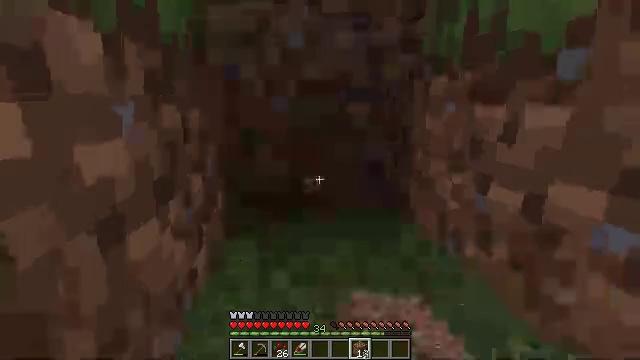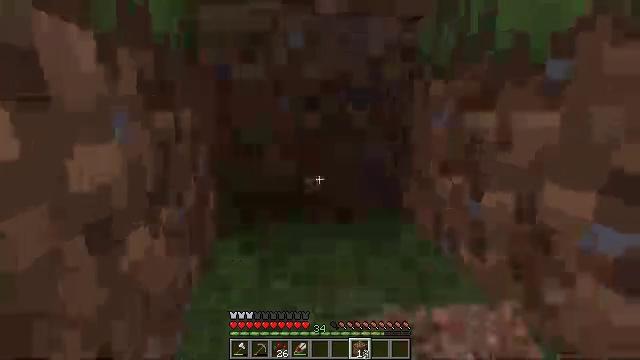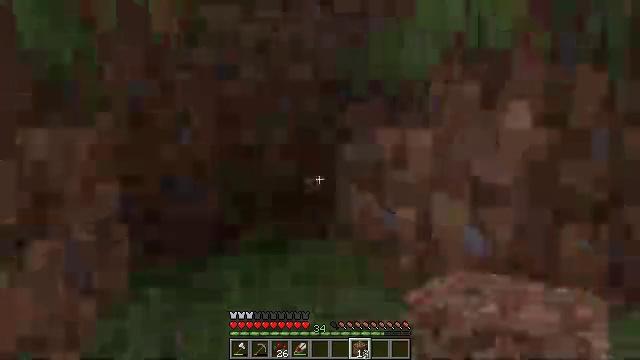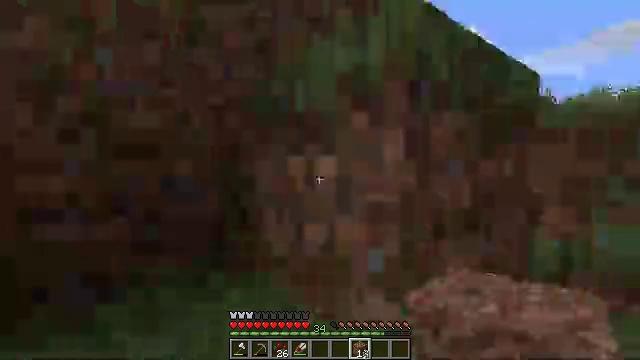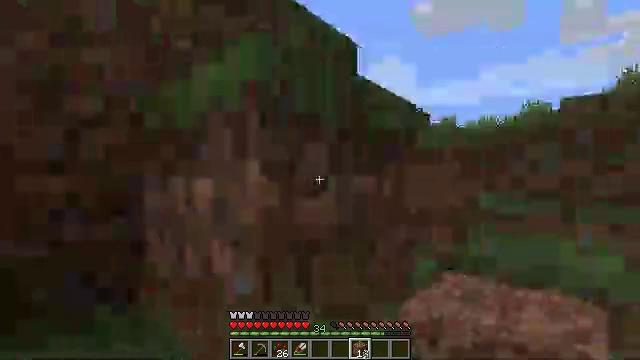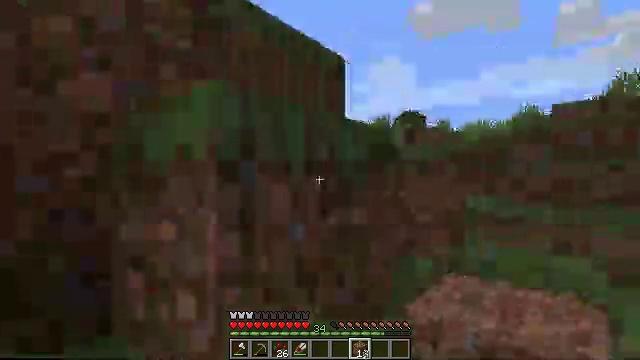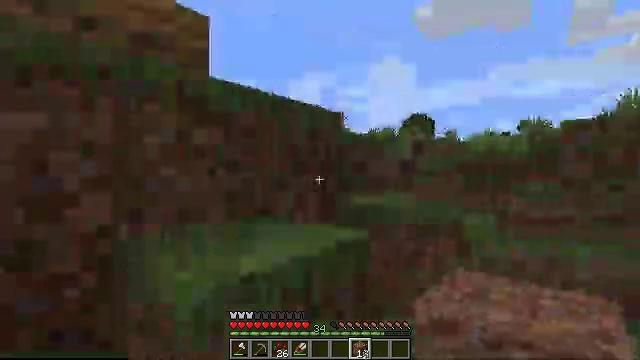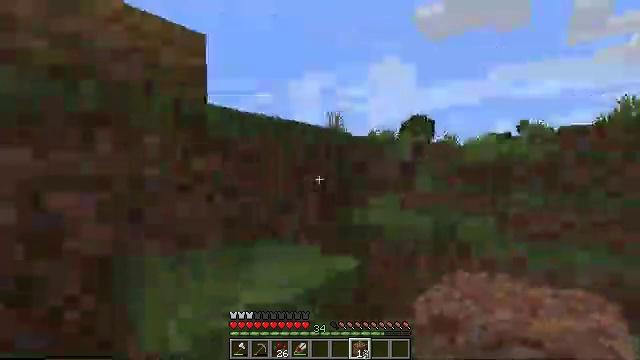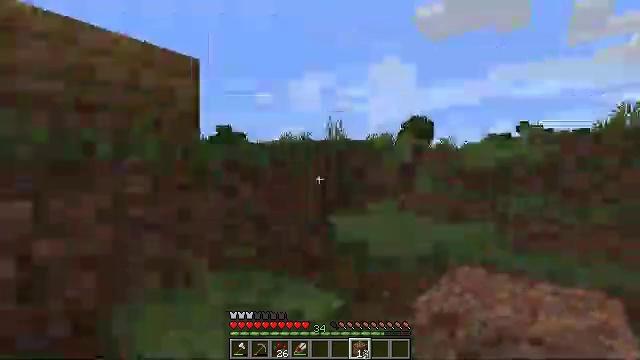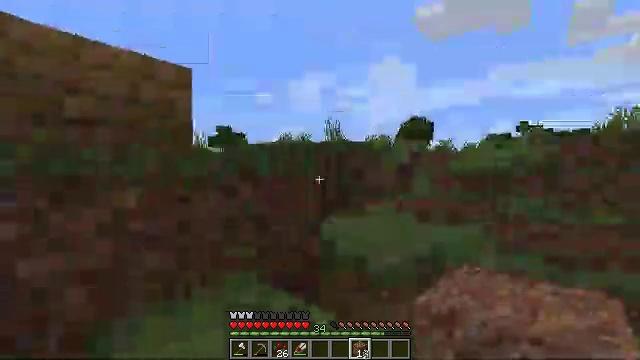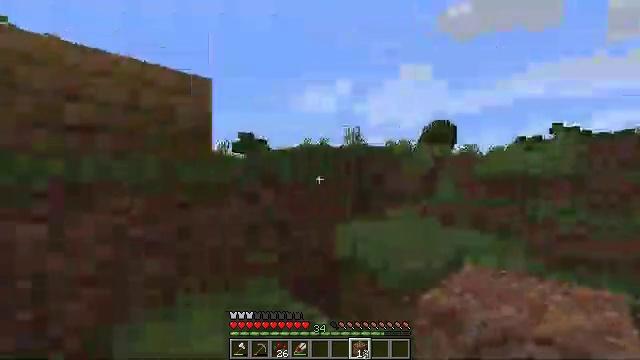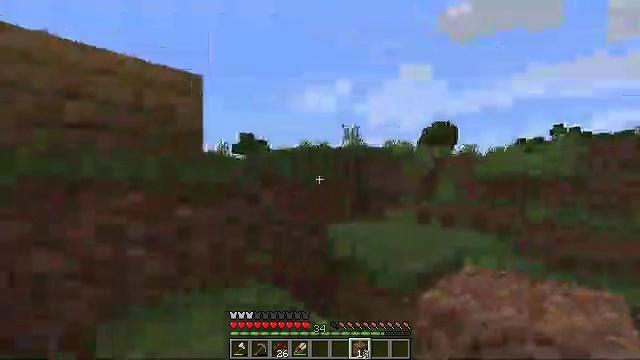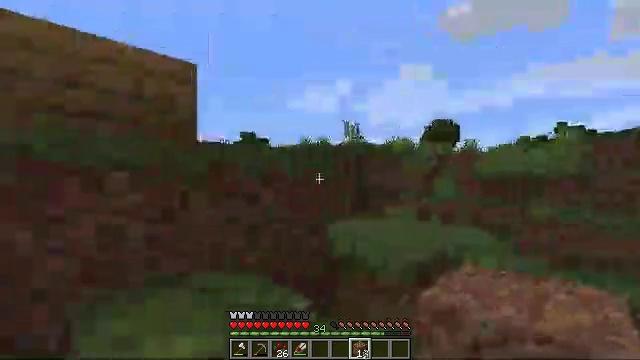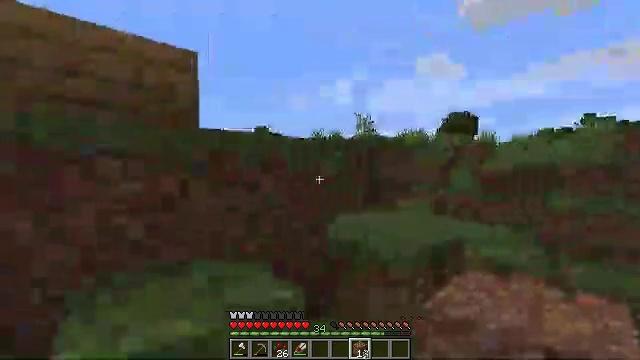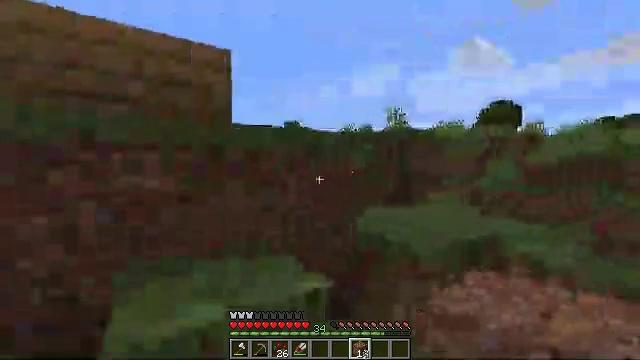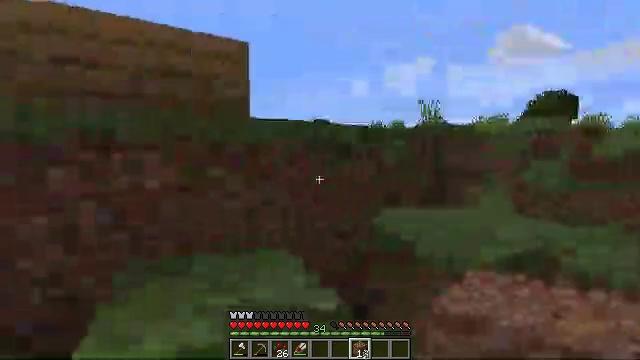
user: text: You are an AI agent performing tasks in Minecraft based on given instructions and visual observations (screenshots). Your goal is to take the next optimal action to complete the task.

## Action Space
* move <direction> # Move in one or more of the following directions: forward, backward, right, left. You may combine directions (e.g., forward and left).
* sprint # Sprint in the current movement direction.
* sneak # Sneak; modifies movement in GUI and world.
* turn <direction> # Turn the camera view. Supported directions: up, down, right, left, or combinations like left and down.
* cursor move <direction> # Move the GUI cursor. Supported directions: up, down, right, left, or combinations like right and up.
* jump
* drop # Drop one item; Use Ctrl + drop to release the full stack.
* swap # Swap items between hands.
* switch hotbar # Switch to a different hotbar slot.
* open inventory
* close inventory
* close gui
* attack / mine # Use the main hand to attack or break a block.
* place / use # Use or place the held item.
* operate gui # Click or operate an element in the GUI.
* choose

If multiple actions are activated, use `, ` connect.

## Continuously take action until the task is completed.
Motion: motion action
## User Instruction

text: Get black dye by crafting it from ink sacs.
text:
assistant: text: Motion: turn right
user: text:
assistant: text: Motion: move right, turn right and up
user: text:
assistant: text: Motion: move right, turn right and up
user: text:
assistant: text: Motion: move right, turn right and up
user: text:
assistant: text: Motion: move right, jump
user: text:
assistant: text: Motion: move forward and move right, turn left, jump
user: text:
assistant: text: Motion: move forward and move right, jump
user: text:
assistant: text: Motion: move forward and move right, jump
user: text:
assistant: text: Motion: move forward and move right, jump
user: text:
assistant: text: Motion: move forward and move right, turn left and up
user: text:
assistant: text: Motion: move forward and move right
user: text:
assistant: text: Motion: move forward and move right
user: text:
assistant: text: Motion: move forward, turn left and down
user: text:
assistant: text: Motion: move forward, turn left and down
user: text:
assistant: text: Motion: move forward, turn left
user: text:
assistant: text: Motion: move forward, turn left
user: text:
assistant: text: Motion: move forward, turn left, jump
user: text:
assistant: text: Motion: move forward, jump
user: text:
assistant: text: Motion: move forward, jump
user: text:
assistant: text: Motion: move forward, jump
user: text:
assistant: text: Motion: move forward, jump
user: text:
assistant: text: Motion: move forward
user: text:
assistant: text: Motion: move forward
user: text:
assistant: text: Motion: move forward, turn left
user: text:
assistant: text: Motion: move forward, turn left, jump
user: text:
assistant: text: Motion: move forward, turn left, jump
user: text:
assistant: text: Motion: move forward, turn left and down, jump
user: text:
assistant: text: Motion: move forward, turn left and down, jump
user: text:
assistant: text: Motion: move forward, turn left and down
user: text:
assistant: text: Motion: move forward, turn left